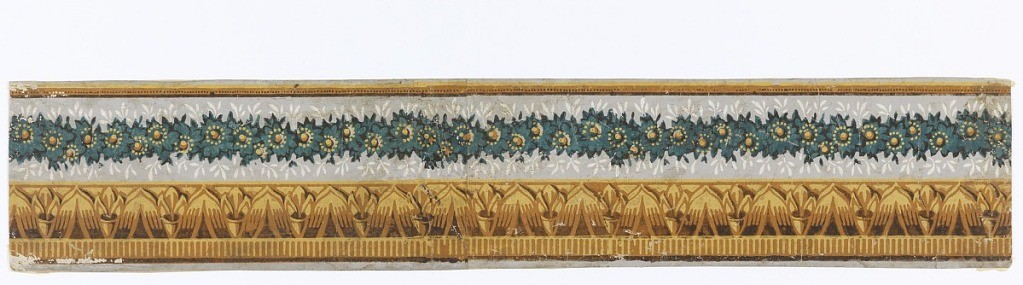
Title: Border
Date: ca. 1820
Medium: Block-printed, handmade paper
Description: Horizontal rectangle. Border paper, with simulated leaf molding above wavy band of foliage and flowers. Yellow figured band along lower edge of paper.